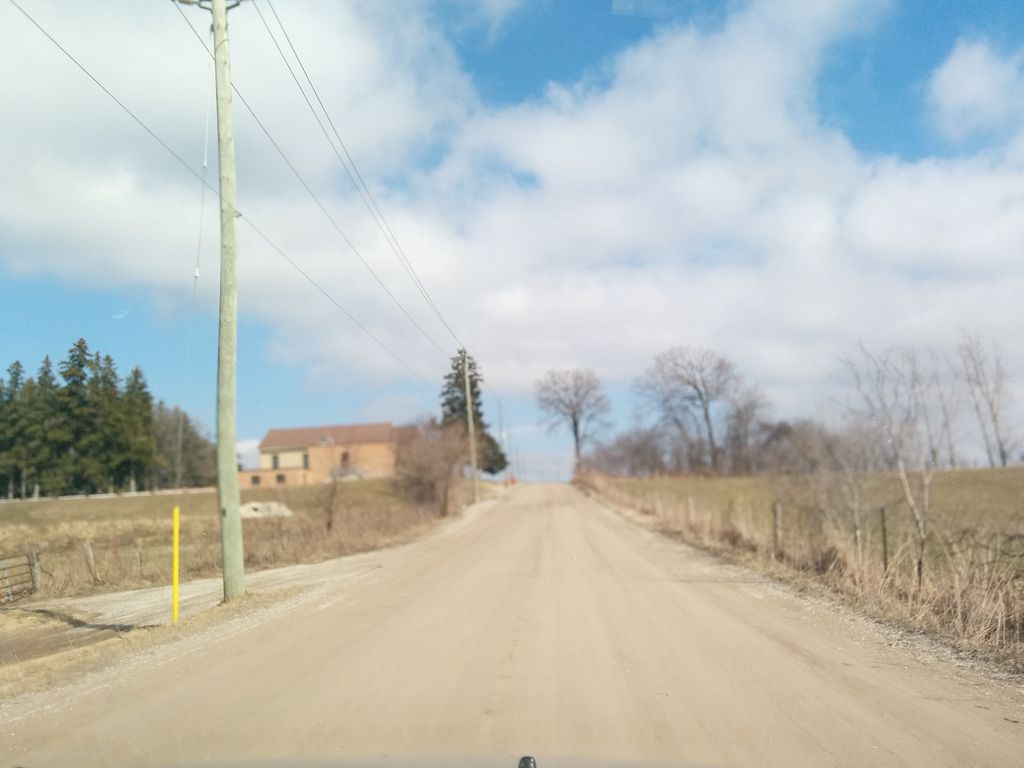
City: kitchener-waterloo